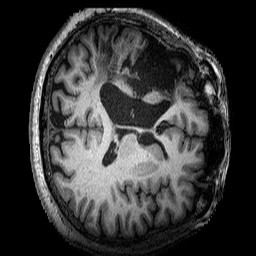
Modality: T1w
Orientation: axial
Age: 55
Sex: male
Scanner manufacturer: siemens
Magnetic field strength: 3 T
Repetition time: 2.25 s
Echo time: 0.00452 s